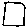
Label: square